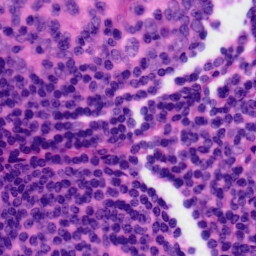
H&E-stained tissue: Tonsil